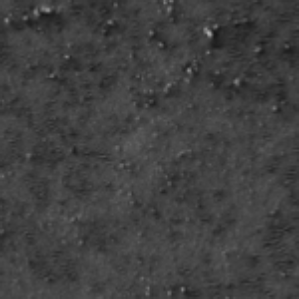
Label: frost